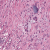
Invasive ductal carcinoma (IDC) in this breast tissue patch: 1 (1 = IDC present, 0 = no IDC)